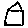
Label: house